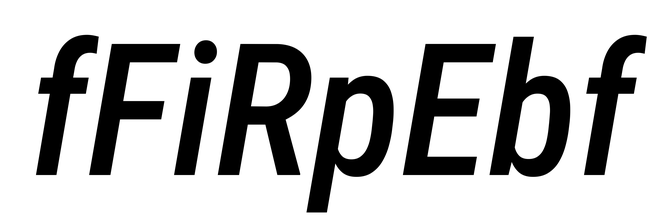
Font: Roboto-Italic_Condensed_Medium_Italic